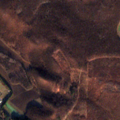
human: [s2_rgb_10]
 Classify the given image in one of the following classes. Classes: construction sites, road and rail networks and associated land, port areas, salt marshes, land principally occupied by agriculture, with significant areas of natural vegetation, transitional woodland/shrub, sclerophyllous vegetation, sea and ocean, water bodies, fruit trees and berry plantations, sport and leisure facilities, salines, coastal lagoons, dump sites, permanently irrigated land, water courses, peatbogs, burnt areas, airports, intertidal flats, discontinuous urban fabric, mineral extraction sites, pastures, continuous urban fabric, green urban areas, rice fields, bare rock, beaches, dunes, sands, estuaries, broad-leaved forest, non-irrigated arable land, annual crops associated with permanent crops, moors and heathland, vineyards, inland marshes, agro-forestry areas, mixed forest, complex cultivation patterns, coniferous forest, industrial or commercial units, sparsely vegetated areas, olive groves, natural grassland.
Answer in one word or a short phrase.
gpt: discontinuous urban fabric, non-irrigated arable land, broad-leaved forest